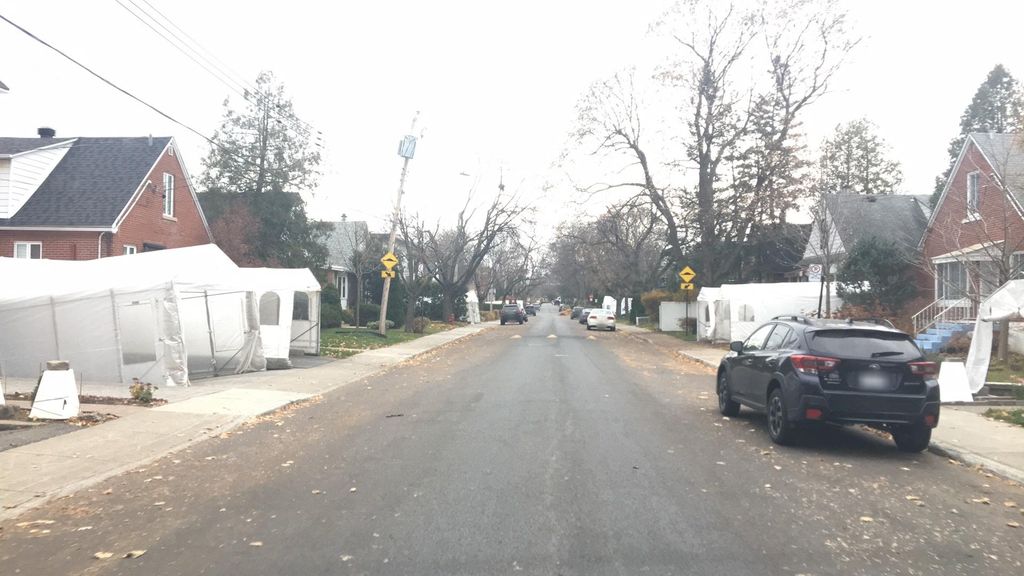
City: montreal